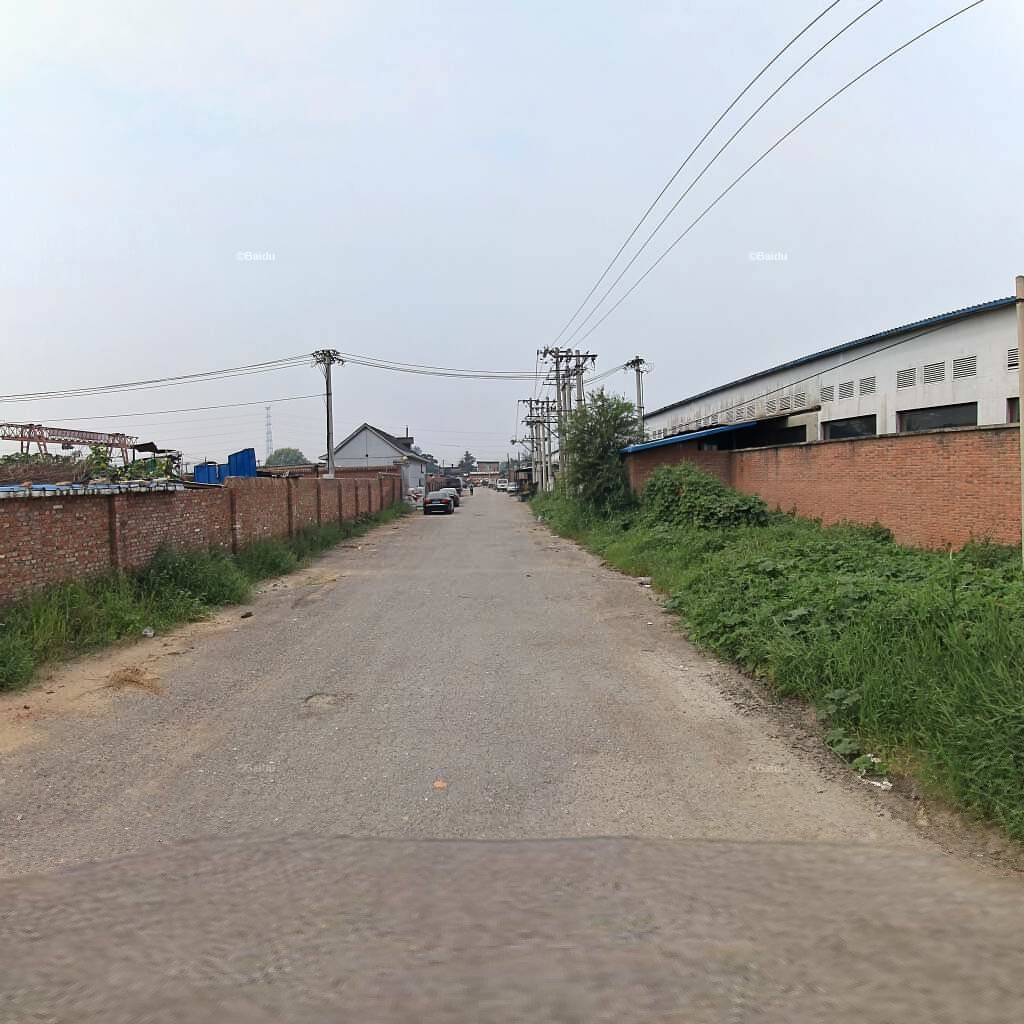
Region: Chaoyang
Road damage annotations: pothole